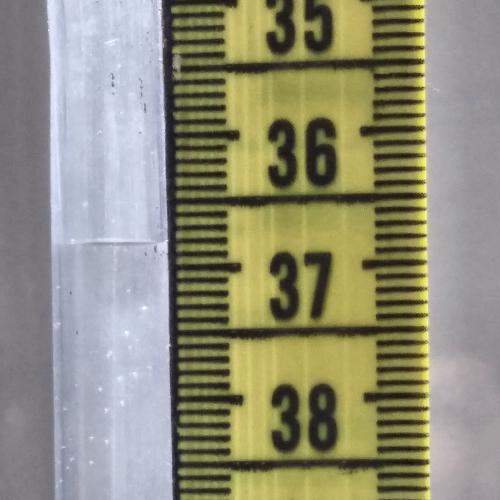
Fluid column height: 36.8 cm